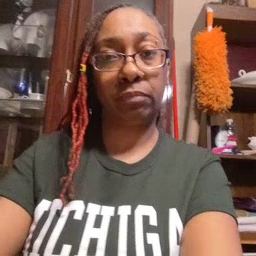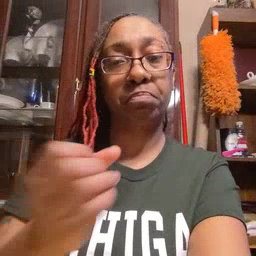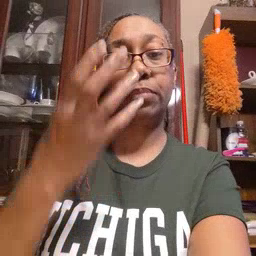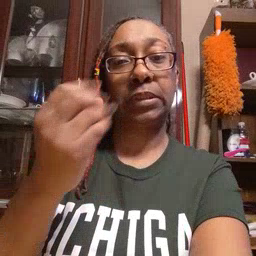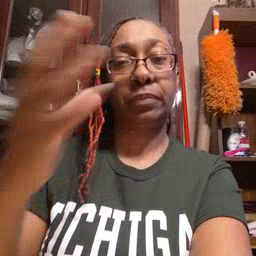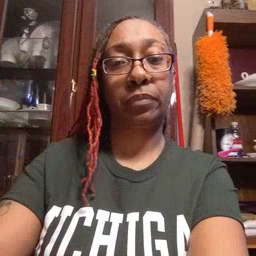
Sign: many